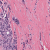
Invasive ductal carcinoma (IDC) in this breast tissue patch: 1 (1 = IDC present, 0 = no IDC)